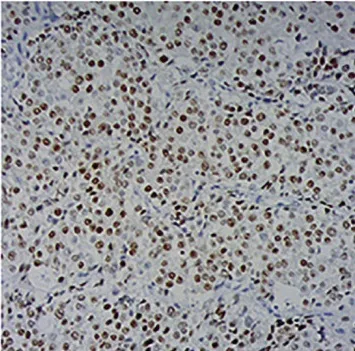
(D) Immunohistochemical staining result, NKX3.1.
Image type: pathology (immunostaining)